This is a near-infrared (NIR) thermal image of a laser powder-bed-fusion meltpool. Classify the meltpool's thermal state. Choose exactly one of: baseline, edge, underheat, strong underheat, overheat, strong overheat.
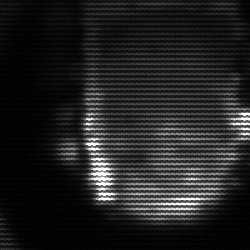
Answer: baseline